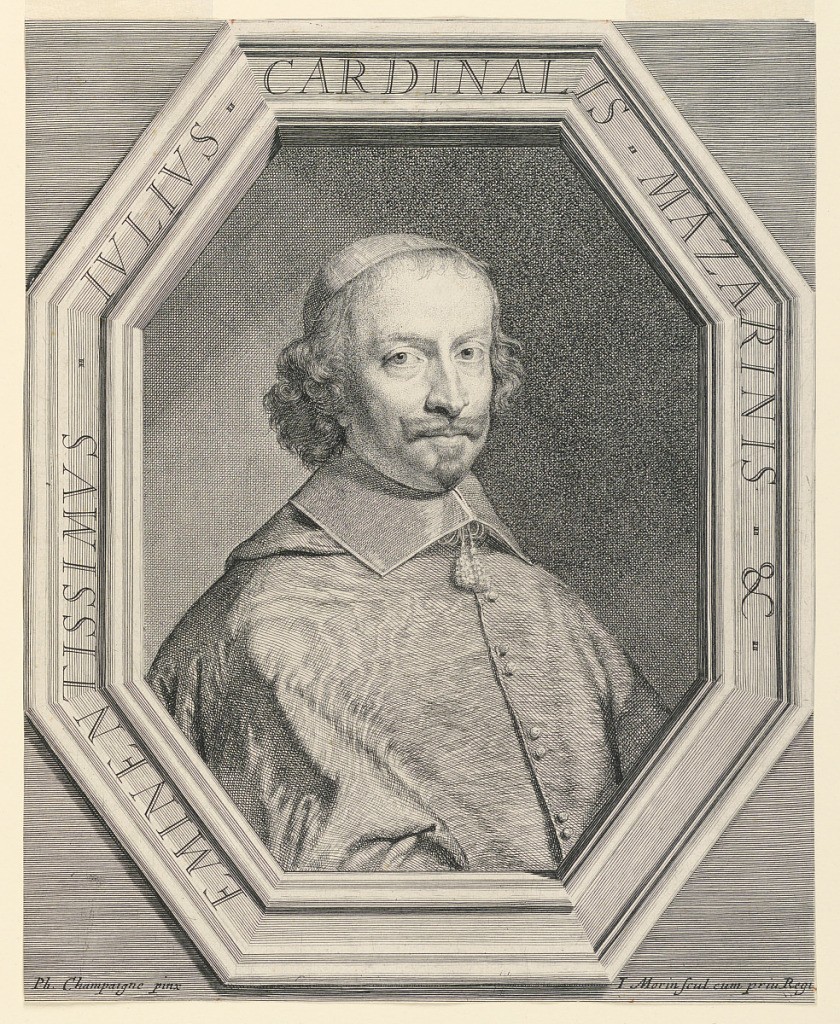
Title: Portrait of Cardinal Mazarin
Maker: Jean Morin, French, 1605 - 1650
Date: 1650
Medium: etching on paper with black ink
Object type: Print
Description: Bust-length portrait of the elderly statesman in three-quarter view to right. He wears a cardinal's cap and coat.